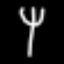
Label: fork